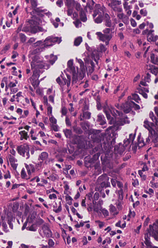
Tumor epithelial tissue: yes
Tumor-associated stroma tissue: yes
Normal tissue: no